Field crop: maize
Growth stage: 2
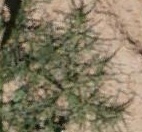
Species: salsola